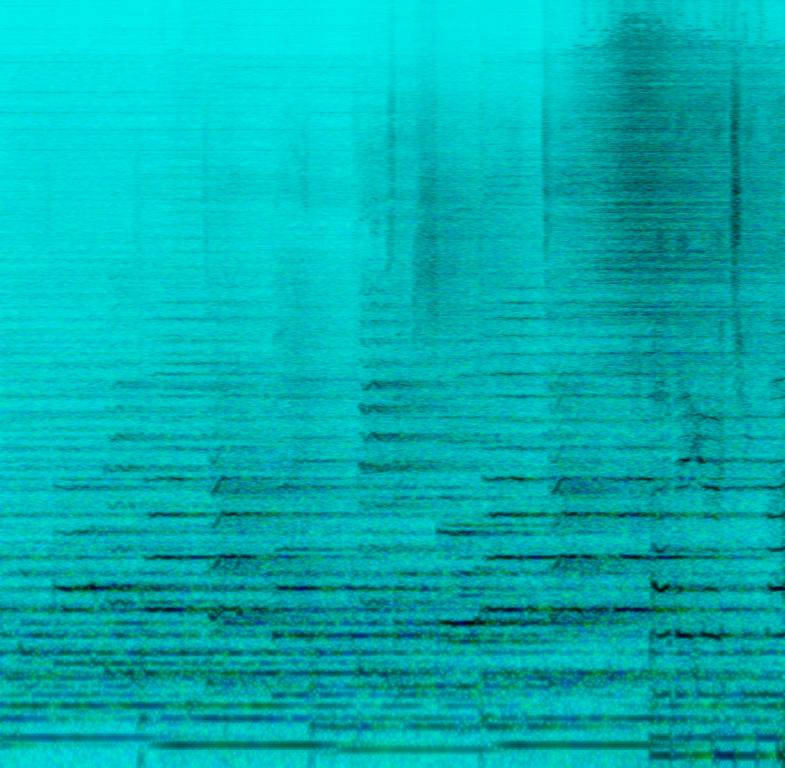
A female vocalist sings an enthralling electronic melody. The tempo is medium with heavily synthesised instrumentation and vocals. The synthesiser articulated music and heavy bass synth add intensity and dense layers to the music giving it a psychedelic, trippy, hallucinatory, enigmatic and trance like vibe. This song is an EDM/Synth Pop song.